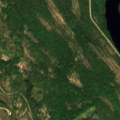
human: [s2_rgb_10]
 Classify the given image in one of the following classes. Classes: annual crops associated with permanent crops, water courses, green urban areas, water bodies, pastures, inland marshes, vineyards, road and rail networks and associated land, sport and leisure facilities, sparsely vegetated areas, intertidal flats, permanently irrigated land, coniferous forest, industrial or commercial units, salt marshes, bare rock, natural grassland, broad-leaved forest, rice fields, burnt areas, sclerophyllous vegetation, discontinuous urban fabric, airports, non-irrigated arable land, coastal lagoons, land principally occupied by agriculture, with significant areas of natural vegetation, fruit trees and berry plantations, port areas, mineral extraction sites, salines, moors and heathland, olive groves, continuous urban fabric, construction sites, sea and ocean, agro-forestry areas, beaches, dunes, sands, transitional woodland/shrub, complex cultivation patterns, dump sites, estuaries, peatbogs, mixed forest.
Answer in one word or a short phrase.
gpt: coniferous forest, mixed forest, transitional woodland/shrub